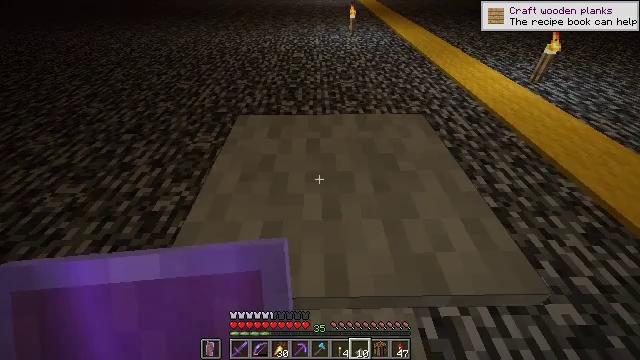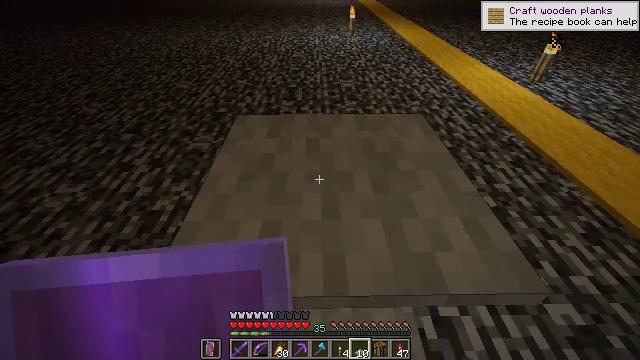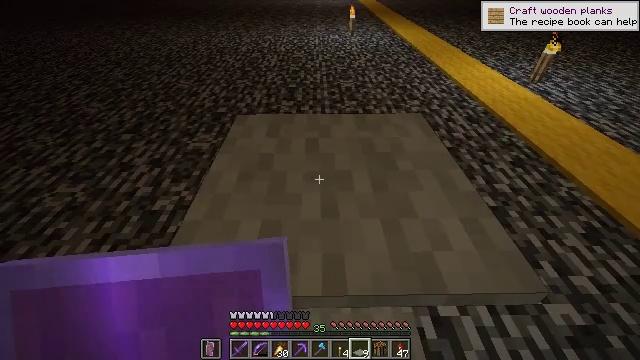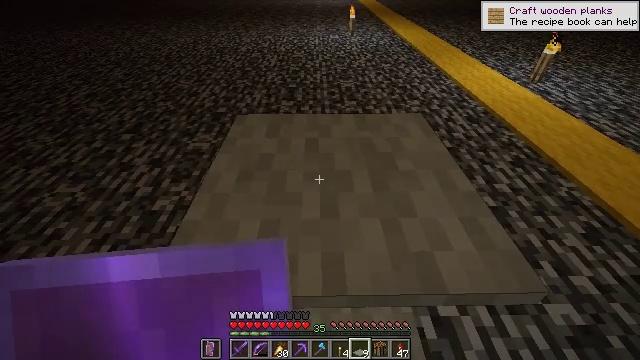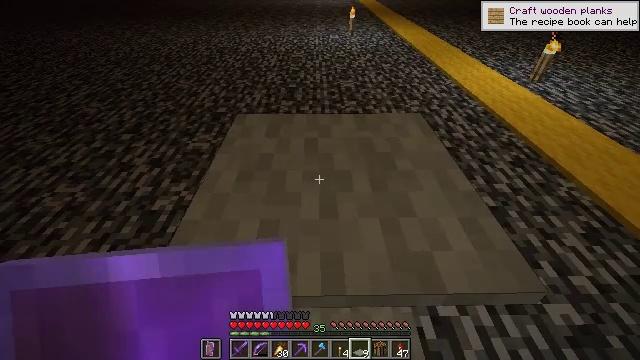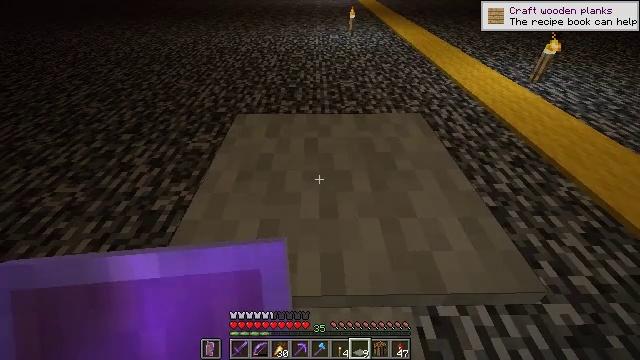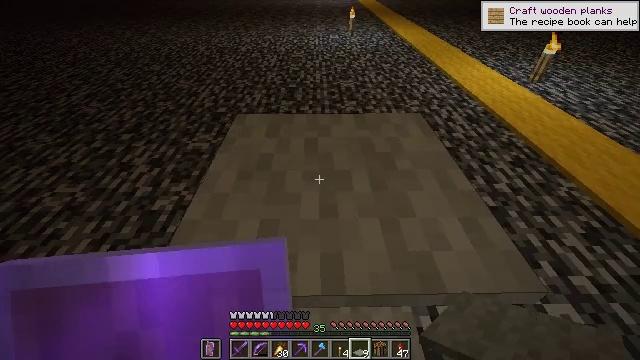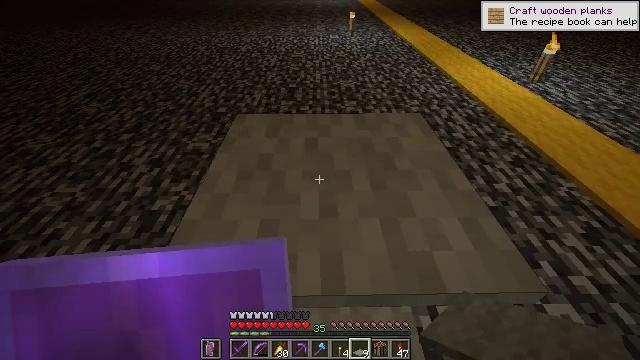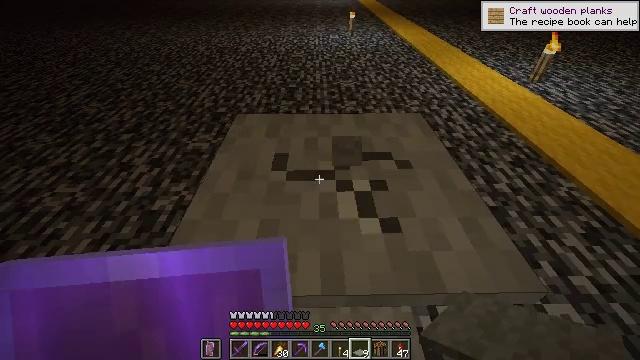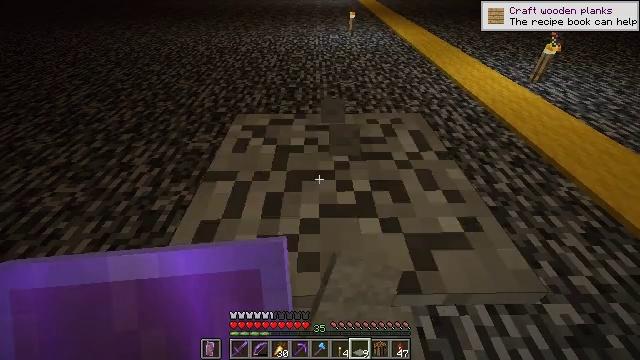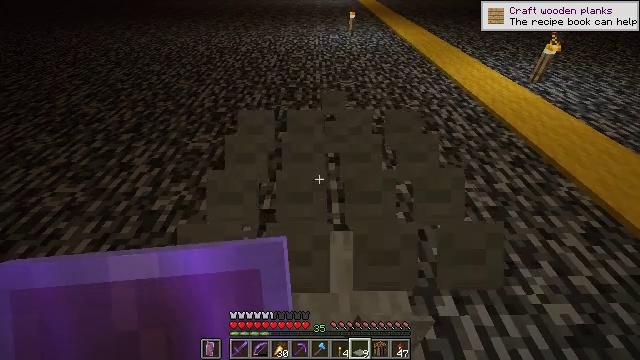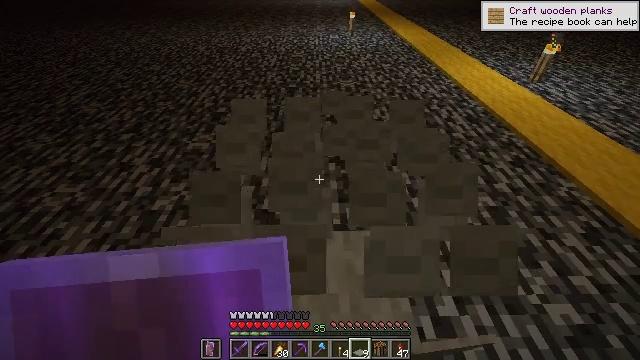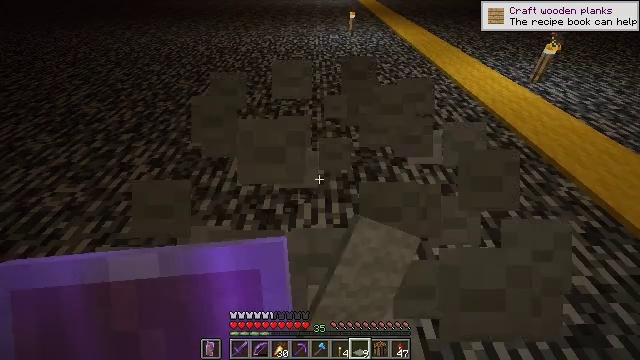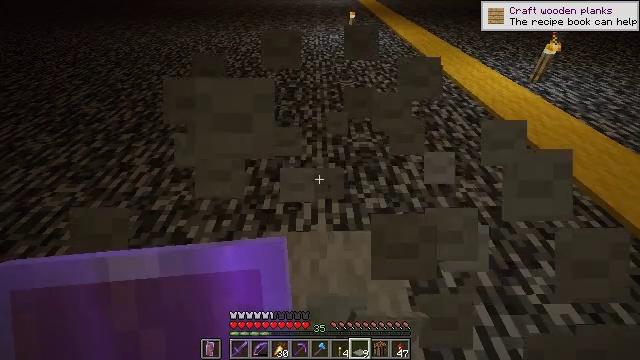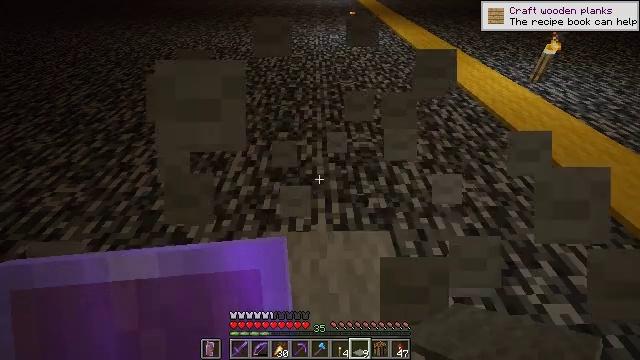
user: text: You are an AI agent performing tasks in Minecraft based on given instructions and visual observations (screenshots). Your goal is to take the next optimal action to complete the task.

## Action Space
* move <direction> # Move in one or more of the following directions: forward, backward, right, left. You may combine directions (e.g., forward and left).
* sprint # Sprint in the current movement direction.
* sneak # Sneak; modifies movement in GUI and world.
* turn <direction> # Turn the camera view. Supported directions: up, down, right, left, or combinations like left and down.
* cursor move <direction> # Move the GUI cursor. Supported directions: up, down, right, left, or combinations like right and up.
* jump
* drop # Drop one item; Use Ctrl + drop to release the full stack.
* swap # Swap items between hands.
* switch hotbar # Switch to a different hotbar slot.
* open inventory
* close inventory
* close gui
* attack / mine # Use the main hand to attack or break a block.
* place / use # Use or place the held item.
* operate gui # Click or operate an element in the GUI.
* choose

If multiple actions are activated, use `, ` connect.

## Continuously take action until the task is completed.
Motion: motion action
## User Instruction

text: Collect the light gray carpet.
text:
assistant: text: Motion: move forward, use / place
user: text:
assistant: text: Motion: move forward, use / place
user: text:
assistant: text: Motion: move forward, use / place
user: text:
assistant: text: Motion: move forward
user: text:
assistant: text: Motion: no_op
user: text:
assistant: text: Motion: no_op
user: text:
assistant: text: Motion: no_op
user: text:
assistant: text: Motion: attack / mine
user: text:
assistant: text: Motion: attack / mine
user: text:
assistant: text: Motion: attack / mine
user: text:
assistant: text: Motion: attack / mine
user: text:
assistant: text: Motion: attack / mine
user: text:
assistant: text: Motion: attack / mine
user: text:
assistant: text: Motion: attack / mine
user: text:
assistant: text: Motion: attack / mine